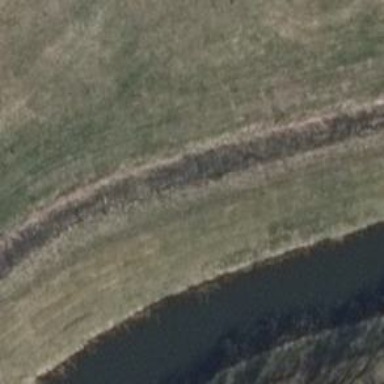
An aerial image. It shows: Embankment has been constructed as man-made feature.